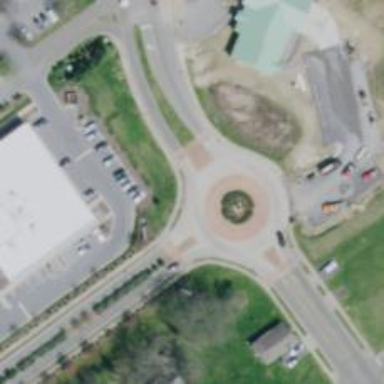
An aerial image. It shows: Secondary road around roundabout.